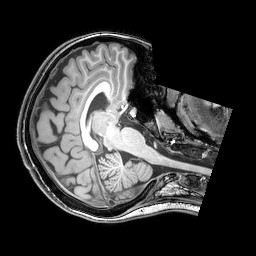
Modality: T1w
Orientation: axial
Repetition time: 0.00828 s
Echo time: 0.00388 s